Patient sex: F
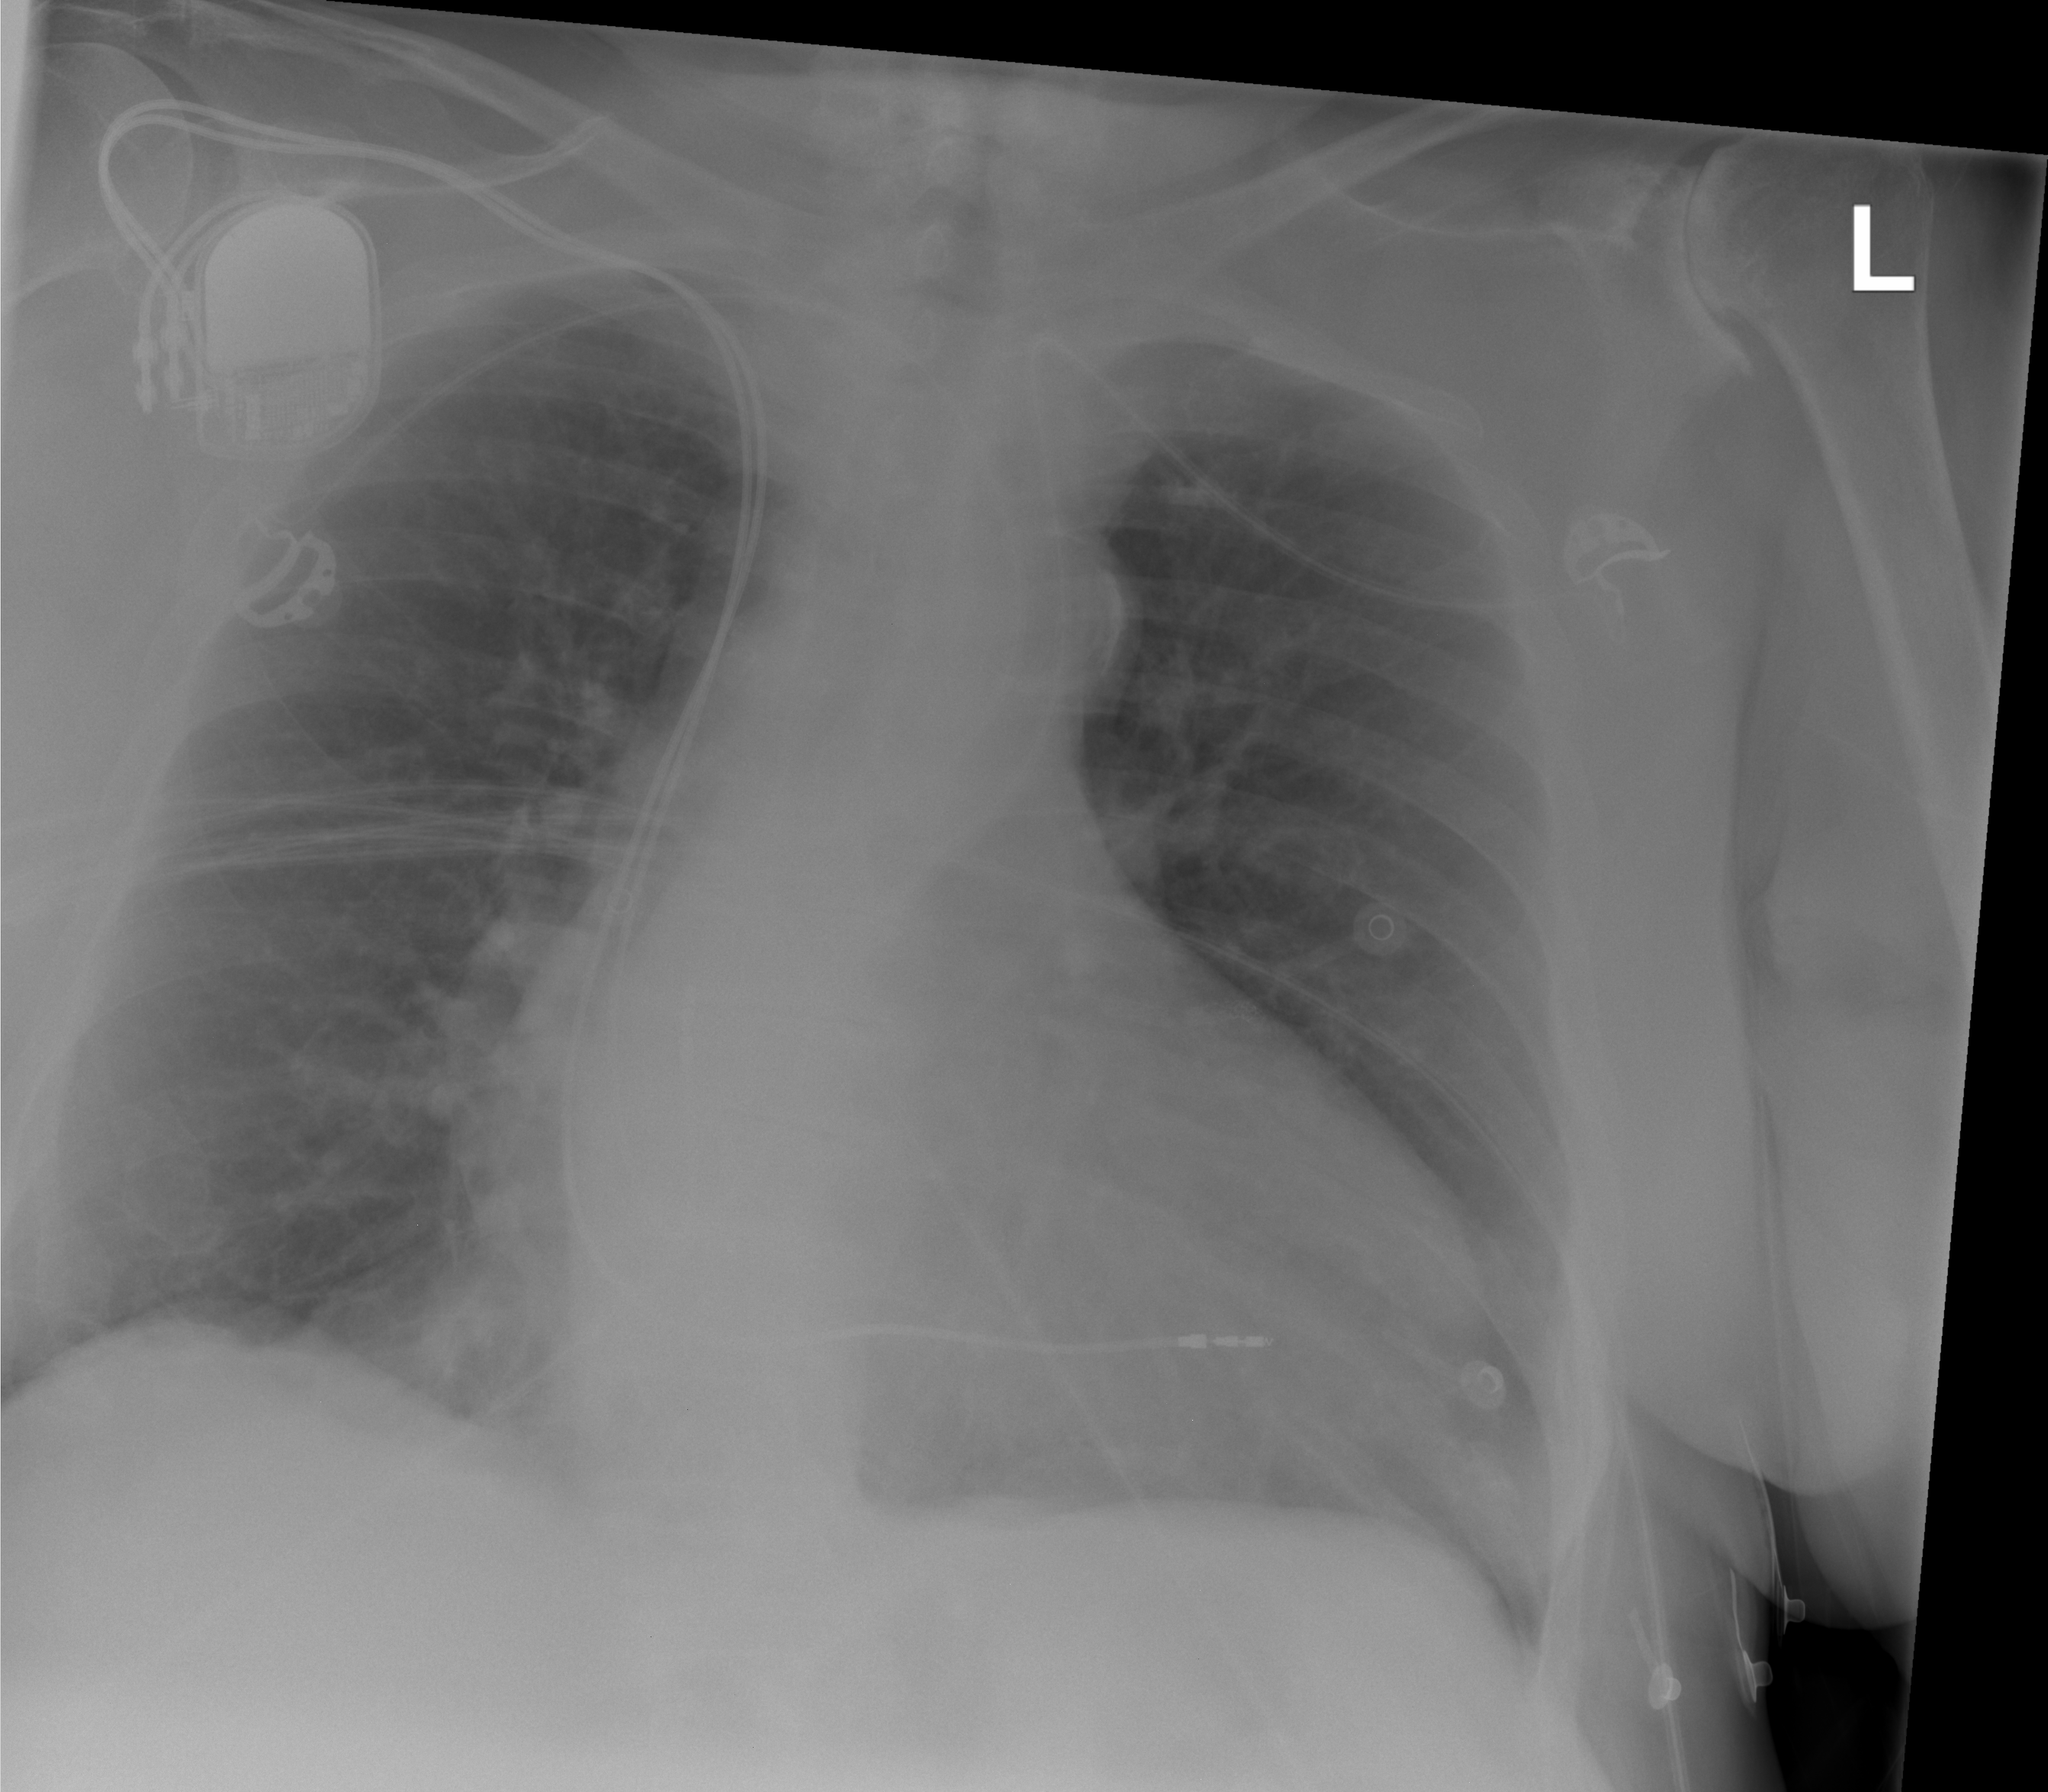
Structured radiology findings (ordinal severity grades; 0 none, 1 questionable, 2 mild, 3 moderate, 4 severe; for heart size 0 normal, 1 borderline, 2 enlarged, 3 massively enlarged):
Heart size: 2
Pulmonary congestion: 0
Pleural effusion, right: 0
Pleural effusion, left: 0
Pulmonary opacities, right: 2
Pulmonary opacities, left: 0
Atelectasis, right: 2
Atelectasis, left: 0